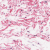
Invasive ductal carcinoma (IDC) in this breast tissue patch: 0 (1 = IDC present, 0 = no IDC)